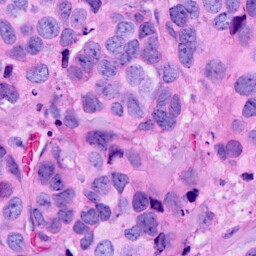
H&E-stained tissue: Breast